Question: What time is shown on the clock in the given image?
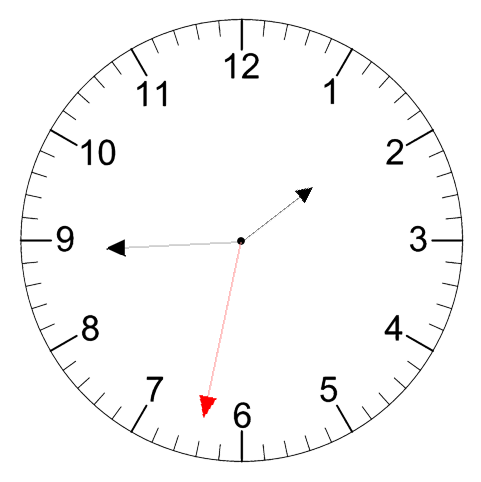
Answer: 01:44:32